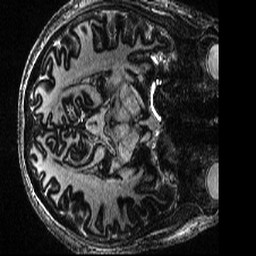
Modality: T1w
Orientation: axial
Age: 32
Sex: male
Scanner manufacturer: siemens
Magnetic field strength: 7 T
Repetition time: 4.5 s
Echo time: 0.00227 s